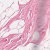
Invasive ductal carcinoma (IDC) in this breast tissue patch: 0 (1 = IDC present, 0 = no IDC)